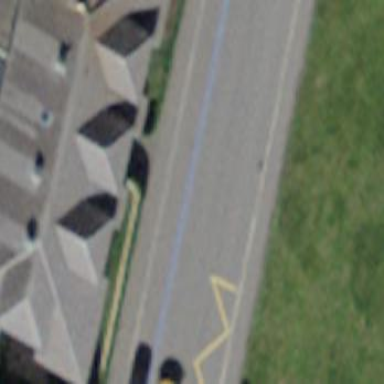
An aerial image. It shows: Parking area with surface.